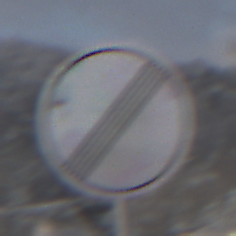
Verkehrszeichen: EndeSaemtlicherBegrenzungen
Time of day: MorningAfternoon
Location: Outdoor (Nature)
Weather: PartlyCloudy
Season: Winter
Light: Natural